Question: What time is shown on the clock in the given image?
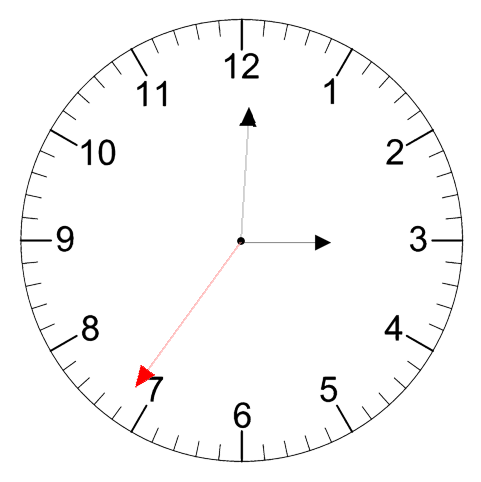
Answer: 03:00:36